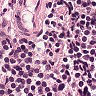
Metastatic tissue present: no